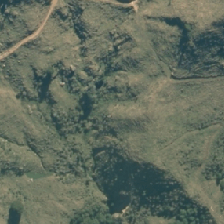
Land cover: manuka_kanuka